Aerial crown-view tile of a tropical tree (Barro Colorado Island, Panama), acquired 20250915:
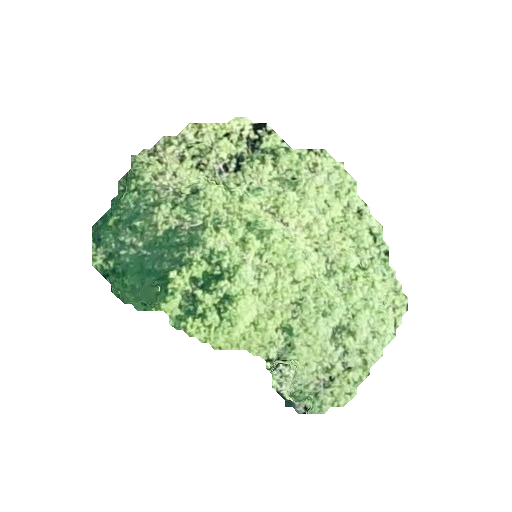
Species: Ceiba pentandra
GBIF accepted scientific name: Ceiba pentandra
Crown area: 84.611 m²